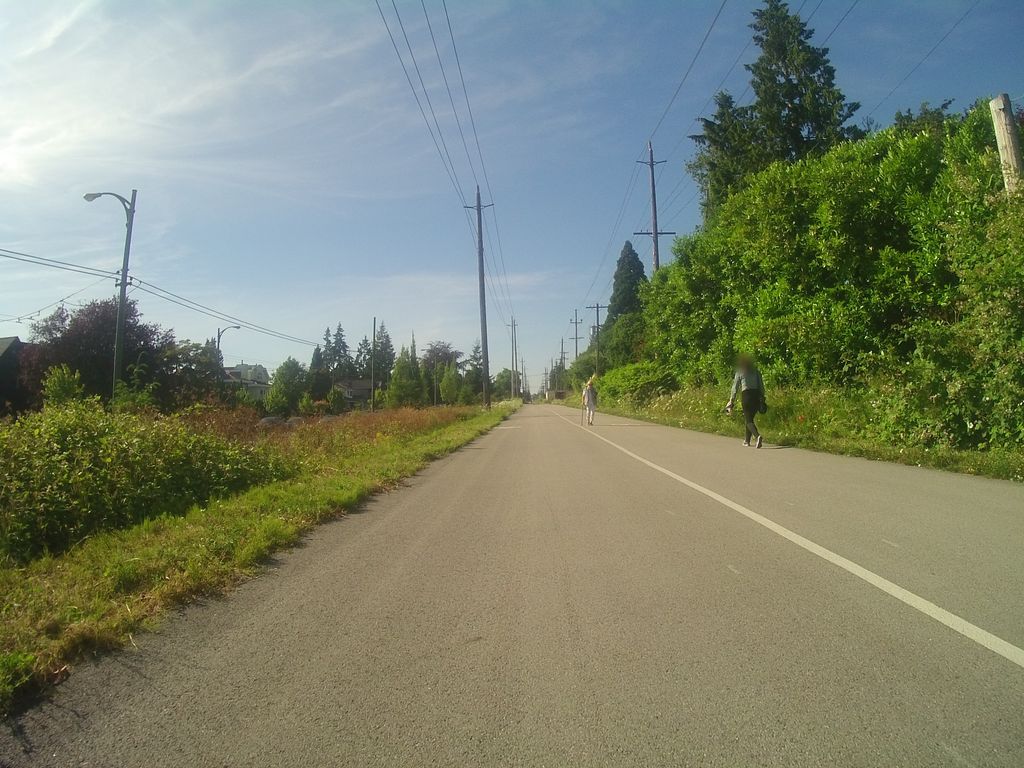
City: vancouver